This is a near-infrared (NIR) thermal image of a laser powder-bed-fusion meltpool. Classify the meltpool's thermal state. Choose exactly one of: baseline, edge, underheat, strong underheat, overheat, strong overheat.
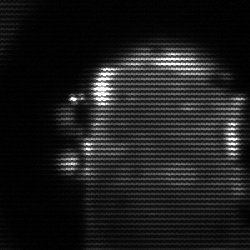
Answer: baseline